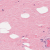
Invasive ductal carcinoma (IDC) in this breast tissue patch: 0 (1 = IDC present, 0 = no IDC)